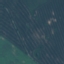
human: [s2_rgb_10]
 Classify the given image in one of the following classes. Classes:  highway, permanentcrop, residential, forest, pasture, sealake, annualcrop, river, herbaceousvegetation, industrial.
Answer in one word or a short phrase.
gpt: AnnualCrop